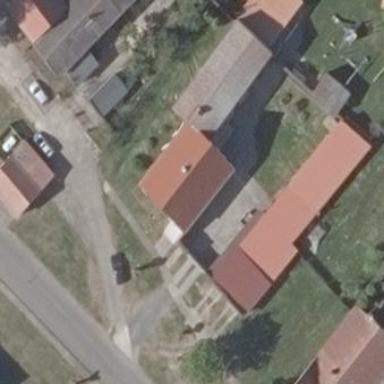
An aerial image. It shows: Gabled residential building with the roof orientation along.